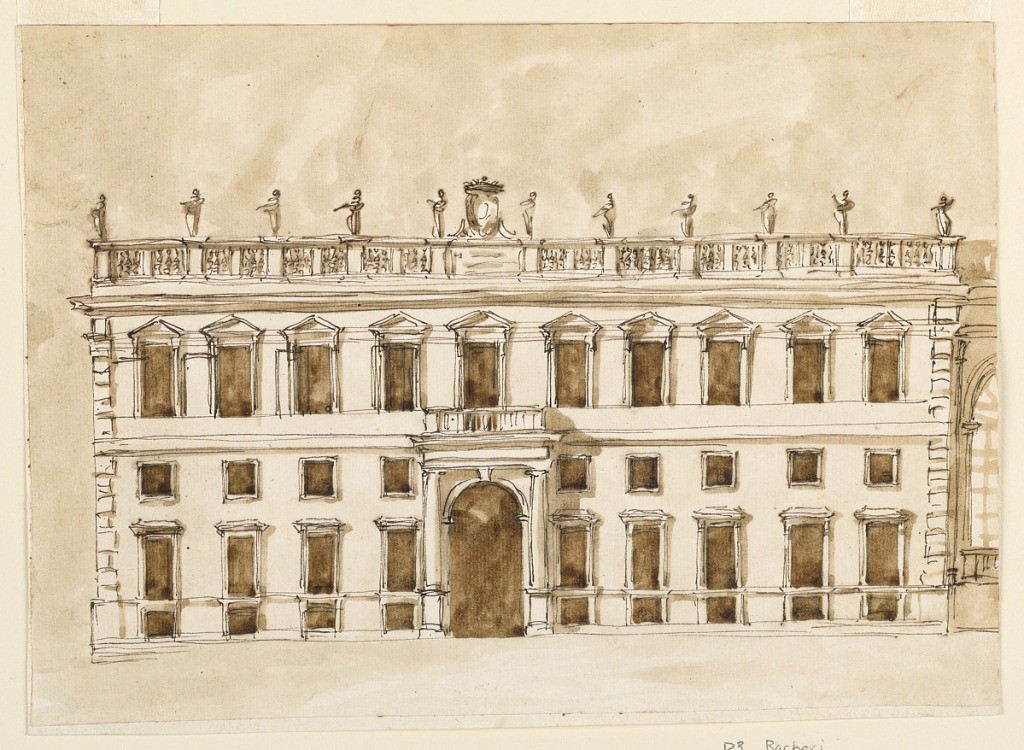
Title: Elevation of a Lateral Wing of a Palace
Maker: Giuseppe Barberi, Italian, 1746–1809
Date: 1780-1790
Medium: Pen and brown ink, brush and brown wash, red ink on lined off-white laid paper
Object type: Drawing
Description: The doorway is flanked by four bays at left, five at right, where the beginning of a colonnade is shown. Basement, first story, mansard, main floor. A balustrade is on top. Statues stand on it and a princely coat of arms is in the axis of the doorway.